Field crop: maize
Growth stage: 2
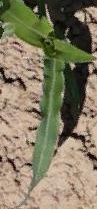
Species: maize